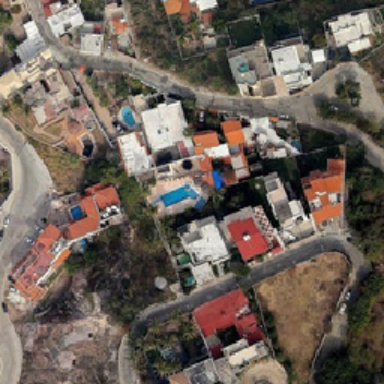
There are many buildings and green trees in the resort .